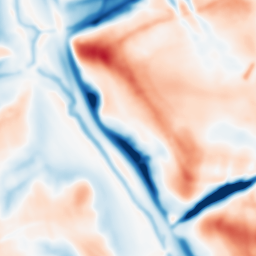
Category: multiscale
Decomposition family: dog_multiscale
Decomposition parameters: sigma_ratio: 1.4
n_scales: 6
base_sigma: 2
Upsampling method: lanczos
Upsampling parameters: scale: 4
Upsampling scale: 4